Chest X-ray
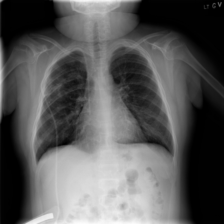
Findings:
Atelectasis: negative
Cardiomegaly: negative
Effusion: negative
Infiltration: negative
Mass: negative
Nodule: negative
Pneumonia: negative
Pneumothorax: negative
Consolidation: negative
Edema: negative
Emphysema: negative
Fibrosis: negative
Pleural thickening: negative
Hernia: negative